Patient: sex F, age 69
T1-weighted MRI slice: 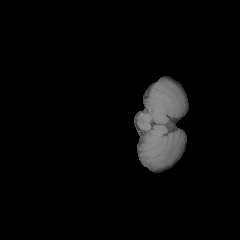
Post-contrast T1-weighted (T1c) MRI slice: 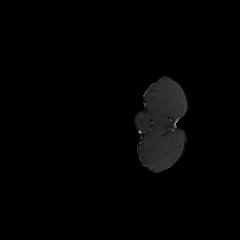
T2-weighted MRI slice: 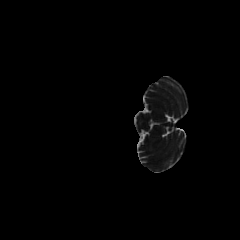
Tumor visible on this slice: no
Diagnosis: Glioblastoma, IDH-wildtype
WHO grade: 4